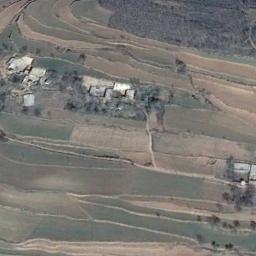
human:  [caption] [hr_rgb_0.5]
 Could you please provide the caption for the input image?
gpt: There is a winding path between the terraces .

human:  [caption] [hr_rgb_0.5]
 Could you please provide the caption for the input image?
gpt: There are several houses in a large layer of brown and green mixed terraces .

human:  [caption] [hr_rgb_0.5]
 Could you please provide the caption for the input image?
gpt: There are many buildings of different shapes and sizes on the terrace .

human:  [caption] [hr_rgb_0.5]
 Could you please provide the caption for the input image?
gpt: The bare and green terrace is next to some houses and trees .

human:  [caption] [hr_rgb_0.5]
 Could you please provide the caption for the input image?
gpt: There are some buildings among the terraces .